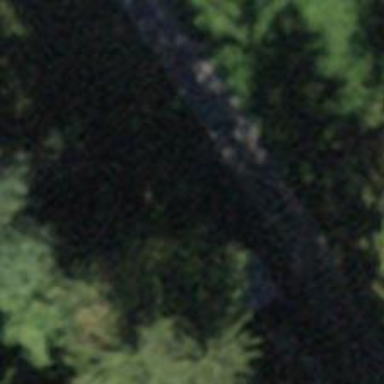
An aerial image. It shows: Culvert tunnel.